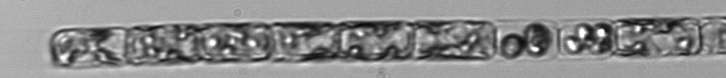
Label: Guinardia_delicatula_TAG_internal_parasite